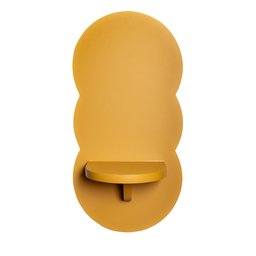
Label: furniture